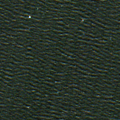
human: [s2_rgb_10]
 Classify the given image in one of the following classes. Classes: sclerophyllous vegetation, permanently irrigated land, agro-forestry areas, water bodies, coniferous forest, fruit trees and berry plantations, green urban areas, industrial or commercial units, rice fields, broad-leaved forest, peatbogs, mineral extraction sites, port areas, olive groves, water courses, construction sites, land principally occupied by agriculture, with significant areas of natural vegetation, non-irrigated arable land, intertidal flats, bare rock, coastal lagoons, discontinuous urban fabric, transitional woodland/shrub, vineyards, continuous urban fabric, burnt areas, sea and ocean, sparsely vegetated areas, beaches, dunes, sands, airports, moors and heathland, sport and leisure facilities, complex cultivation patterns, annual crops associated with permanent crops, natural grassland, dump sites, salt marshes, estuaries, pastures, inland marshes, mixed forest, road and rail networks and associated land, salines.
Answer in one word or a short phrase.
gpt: sea and ocean